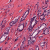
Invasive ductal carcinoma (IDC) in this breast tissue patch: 1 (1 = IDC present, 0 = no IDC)